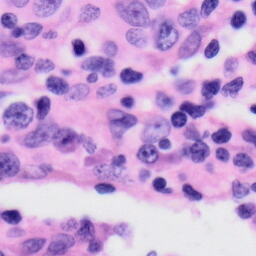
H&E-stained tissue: Skin